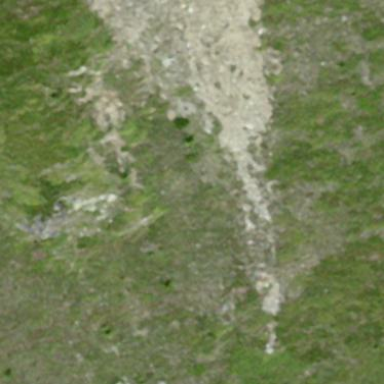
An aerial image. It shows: Scree landscape.